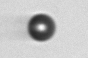
Label: bead